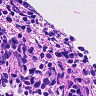
Metastatic tissue present: no